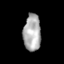
Tissue: skin
Cell type: Epithelial cells
Senescence score: 0.87
Nuclear area (px): 625
Mean DAPI intensity: 174.237